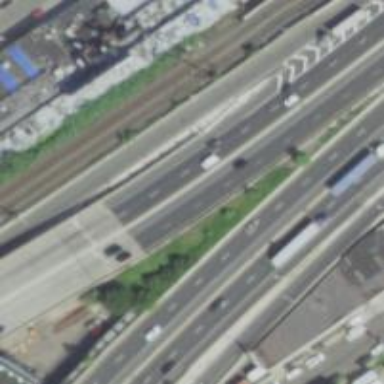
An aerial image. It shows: Urban freeway or expressway.